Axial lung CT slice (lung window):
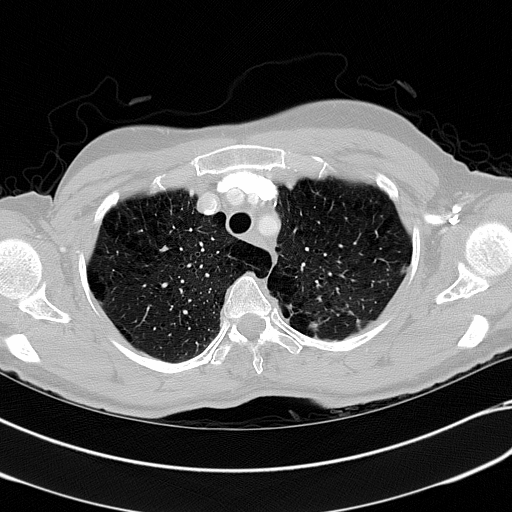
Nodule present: no